Field crop: maize
Growth stage: 2
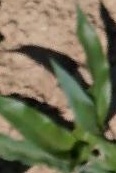
Species: maize